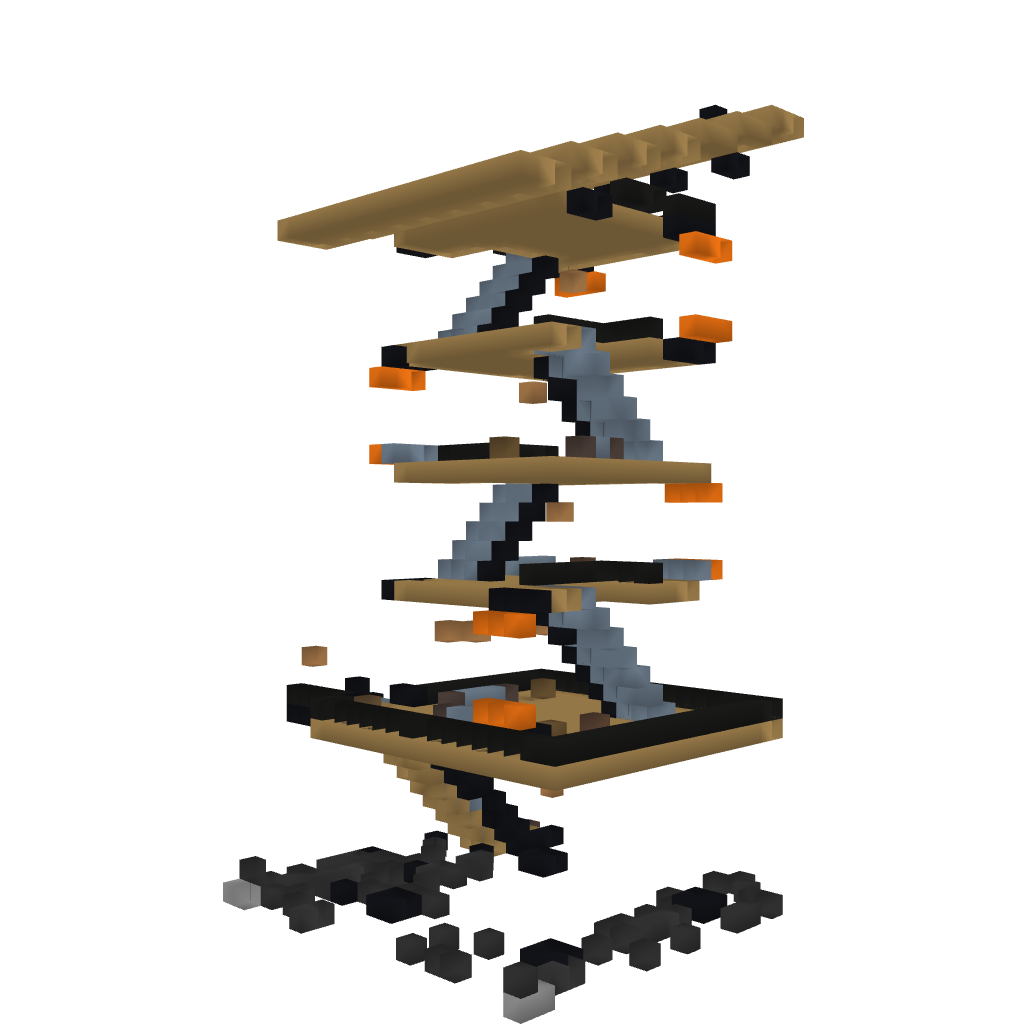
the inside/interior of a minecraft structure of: High Stand Modern House